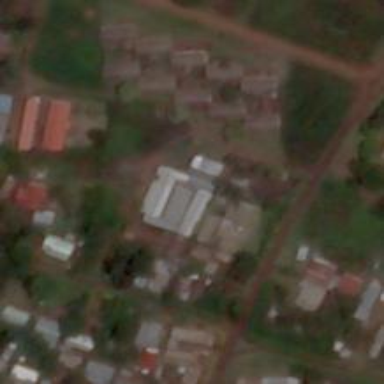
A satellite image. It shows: School.